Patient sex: M
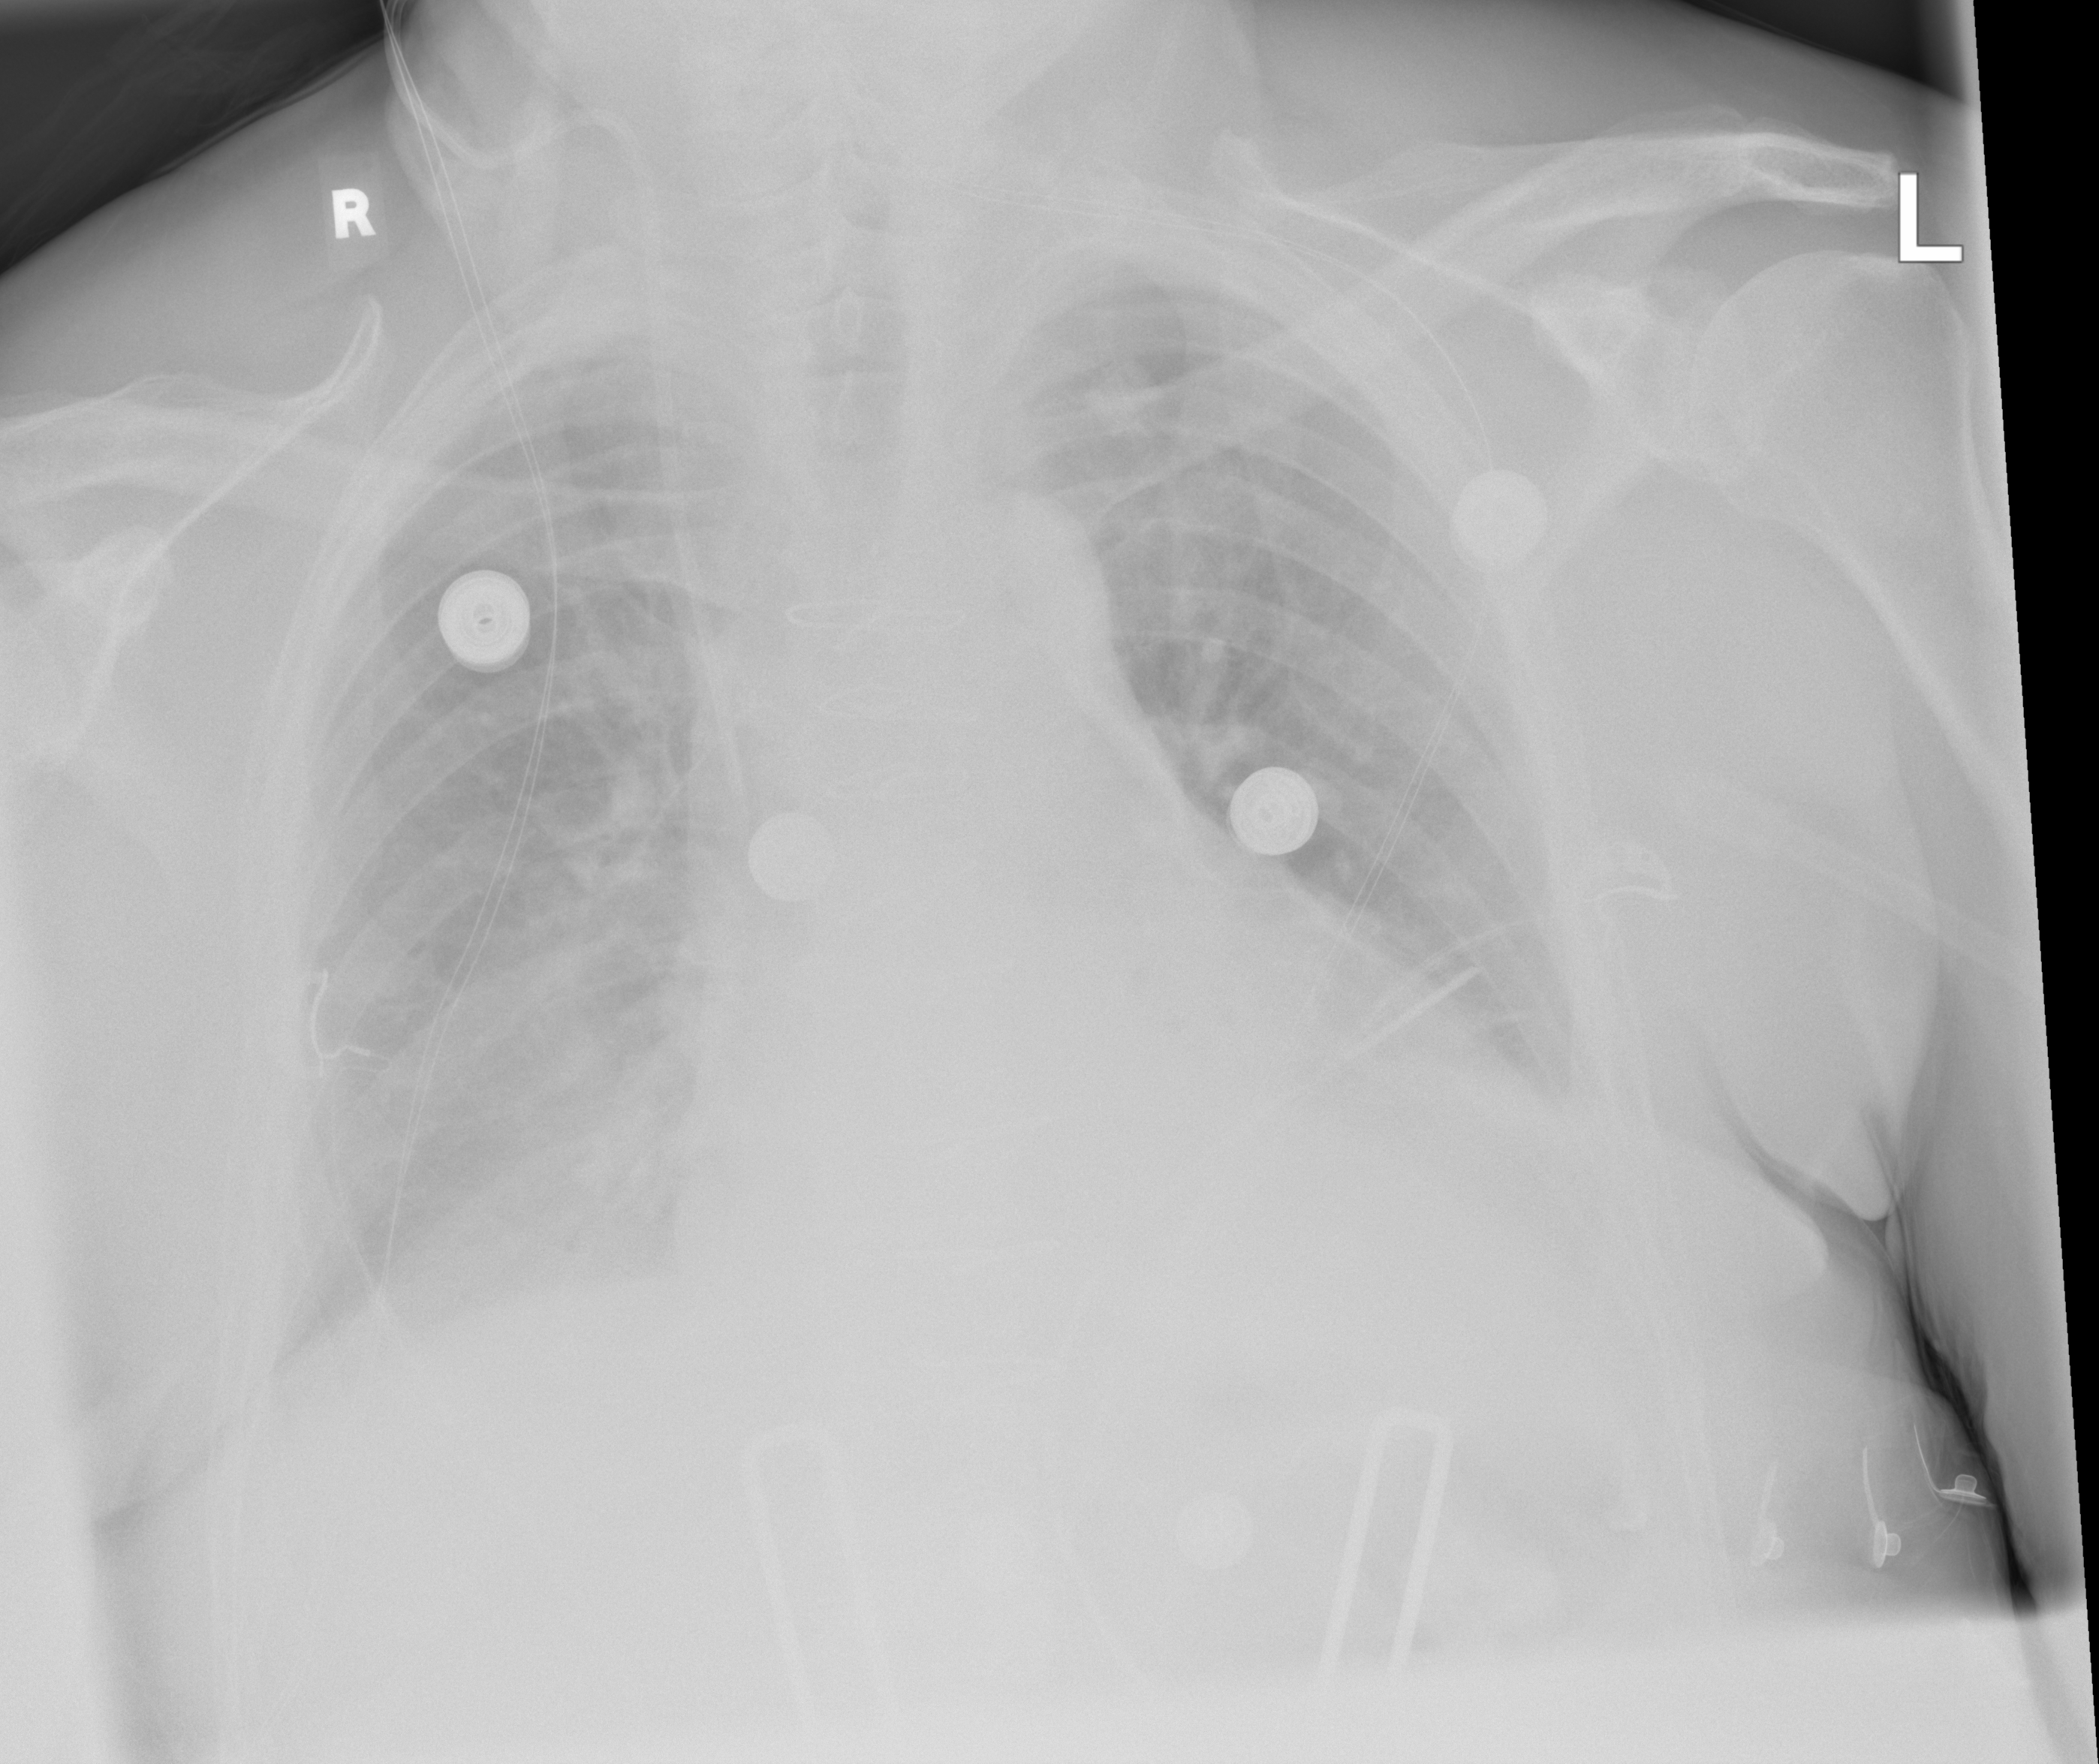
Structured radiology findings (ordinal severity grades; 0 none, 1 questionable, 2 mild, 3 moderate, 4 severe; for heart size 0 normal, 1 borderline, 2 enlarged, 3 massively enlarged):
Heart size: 2
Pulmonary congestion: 0
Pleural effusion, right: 0
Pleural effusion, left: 2
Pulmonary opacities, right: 0
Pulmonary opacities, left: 0
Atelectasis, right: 0
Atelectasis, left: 2